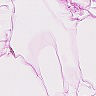
Metastatic tissue present: no